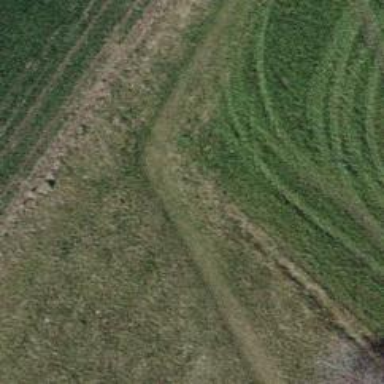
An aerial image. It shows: Path covered in grass.